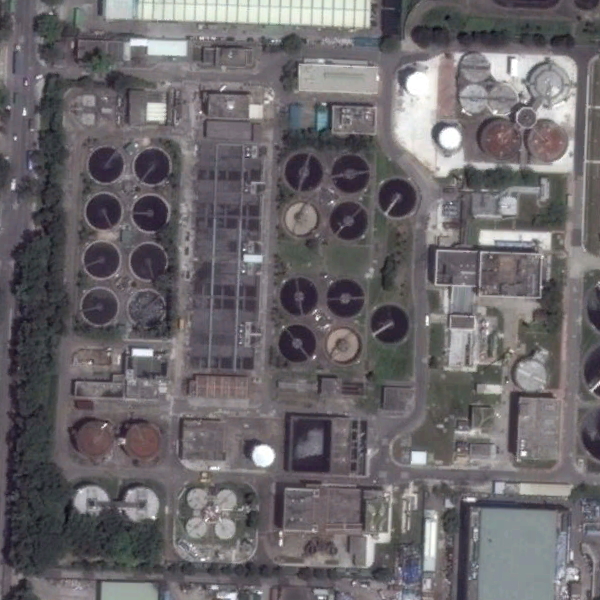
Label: StorageTanks